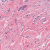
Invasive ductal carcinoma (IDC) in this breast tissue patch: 1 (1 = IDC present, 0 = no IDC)